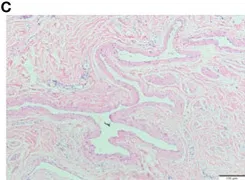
(C) The resected specimen showed leaf-like (phyllodes) epithelial pattern (HEx100).
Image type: pathology (h&e)